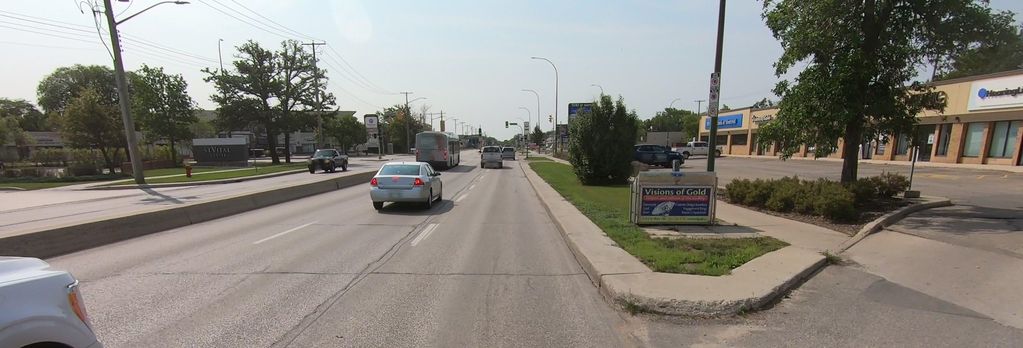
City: winnipeg